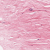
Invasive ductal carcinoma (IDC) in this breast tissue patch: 0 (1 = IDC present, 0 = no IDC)